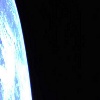
Label: space